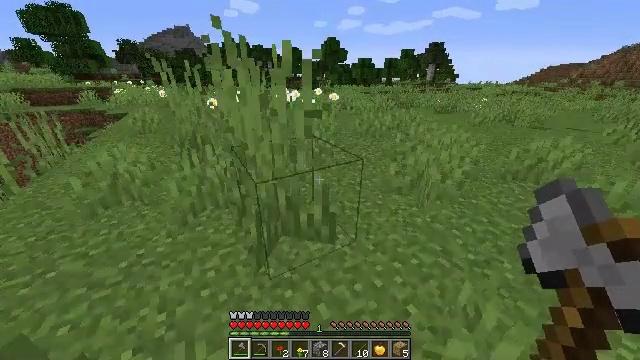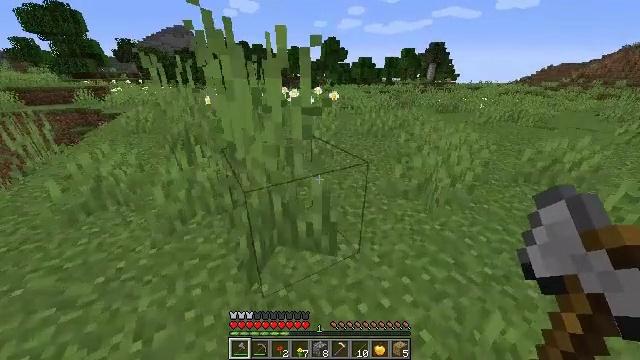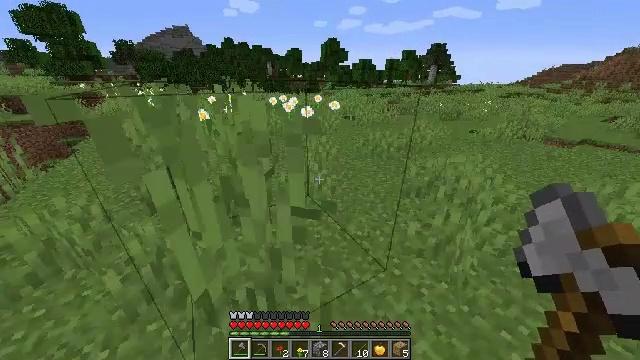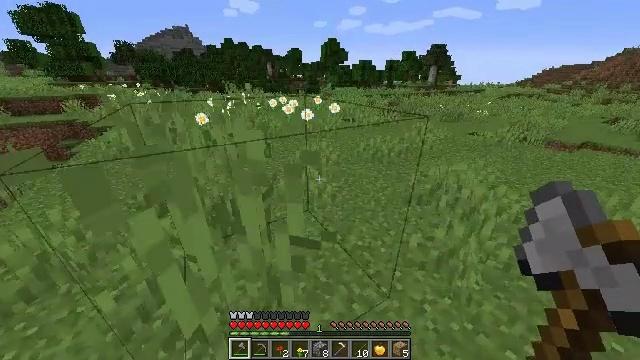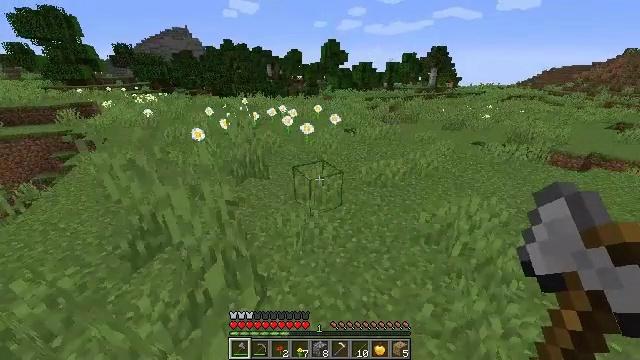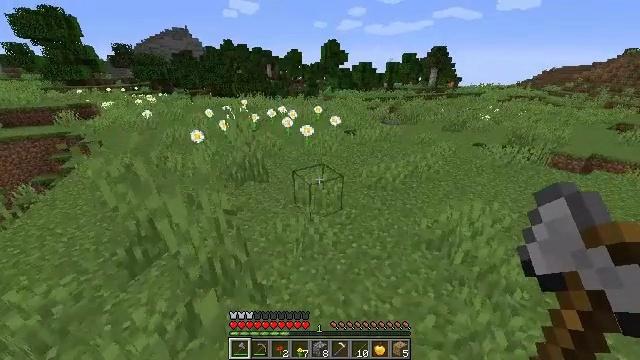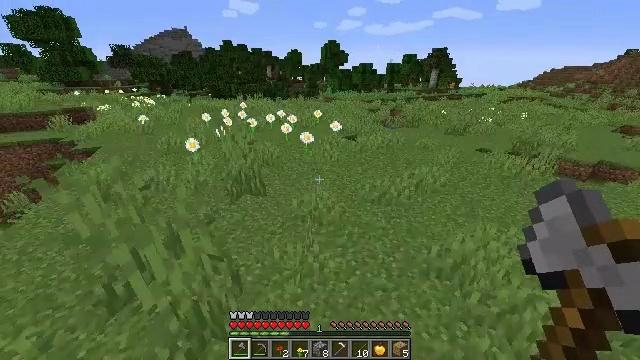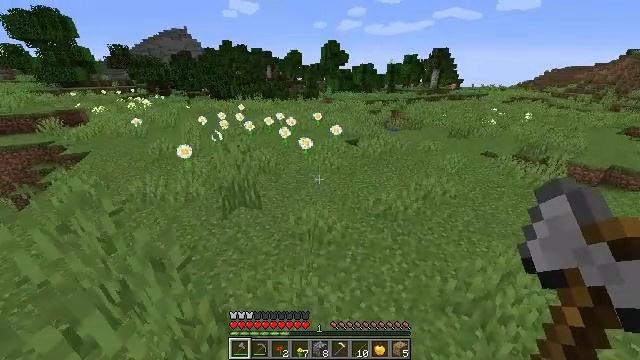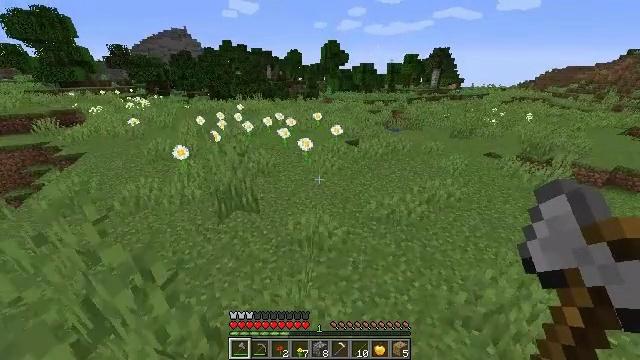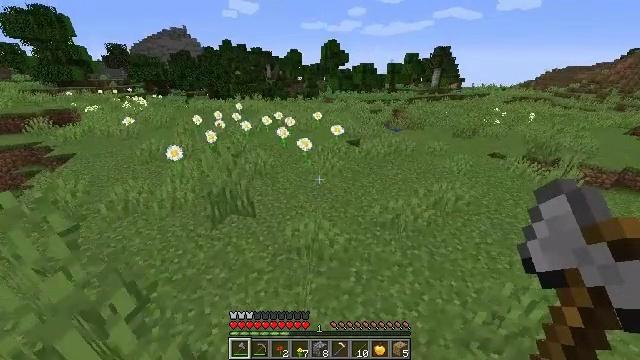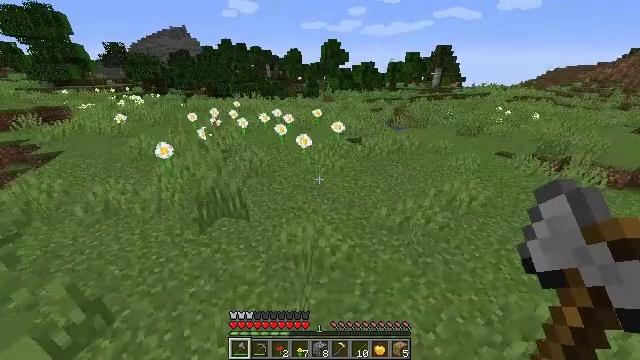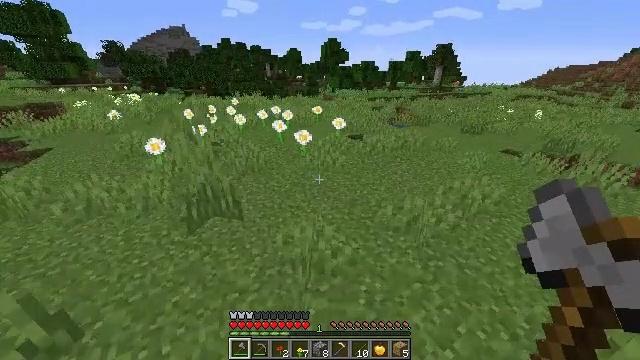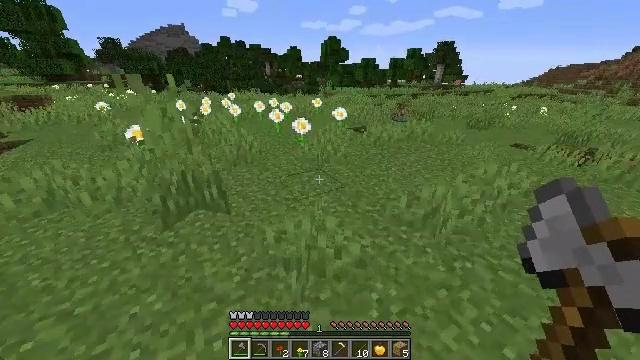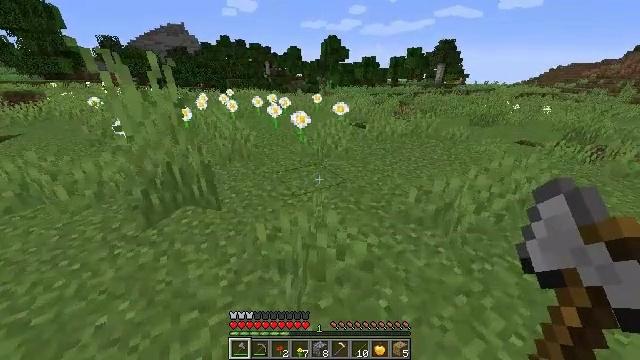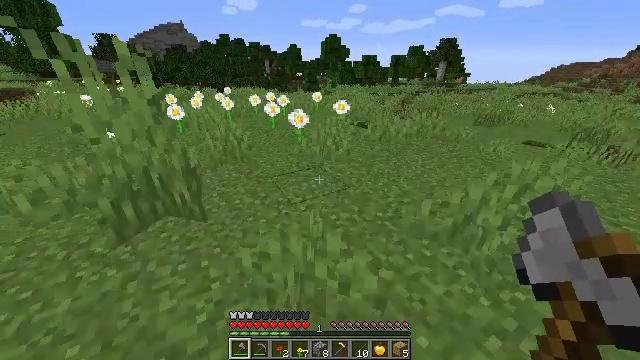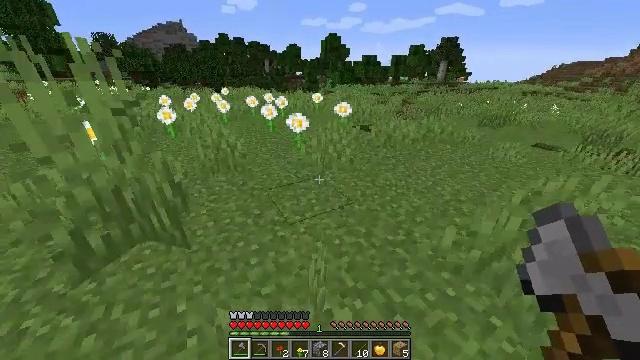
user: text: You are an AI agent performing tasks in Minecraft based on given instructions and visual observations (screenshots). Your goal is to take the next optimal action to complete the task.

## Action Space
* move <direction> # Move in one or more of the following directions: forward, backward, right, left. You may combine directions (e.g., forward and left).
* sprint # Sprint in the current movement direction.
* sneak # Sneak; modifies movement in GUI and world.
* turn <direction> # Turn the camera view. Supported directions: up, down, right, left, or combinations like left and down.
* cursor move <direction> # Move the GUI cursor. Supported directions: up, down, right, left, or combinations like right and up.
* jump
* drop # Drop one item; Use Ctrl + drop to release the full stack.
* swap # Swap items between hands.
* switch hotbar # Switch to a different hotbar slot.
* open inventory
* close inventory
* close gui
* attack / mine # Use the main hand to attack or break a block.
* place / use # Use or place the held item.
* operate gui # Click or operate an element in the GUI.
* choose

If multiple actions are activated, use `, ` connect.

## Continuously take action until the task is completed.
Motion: motion action
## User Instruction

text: Collect oxeye daisy from the ground.
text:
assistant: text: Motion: move forward, jump
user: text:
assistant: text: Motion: move forward, jump
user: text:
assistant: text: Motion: move forward, jump
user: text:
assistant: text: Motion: move forward, jump
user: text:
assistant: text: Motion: move forward, jump
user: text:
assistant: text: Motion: move forward, jump
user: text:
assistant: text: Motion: move forward, jump
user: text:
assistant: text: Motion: move forward
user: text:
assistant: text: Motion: move forward
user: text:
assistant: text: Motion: move forward
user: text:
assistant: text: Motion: move forward
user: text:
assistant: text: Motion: move forward
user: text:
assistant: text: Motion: move forward
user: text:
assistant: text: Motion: move forward
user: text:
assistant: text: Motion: move forward
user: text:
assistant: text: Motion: move forward, turn left
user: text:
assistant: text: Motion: move forward, turn left
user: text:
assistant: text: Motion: move forward, turn left
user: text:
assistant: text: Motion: move forward, turn left
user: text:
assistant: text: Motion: move forward
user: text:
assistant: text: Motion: move forward
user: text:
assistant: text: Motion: move forward
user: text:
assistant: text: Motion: move forward, attack / mine
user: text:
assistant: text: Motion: move forward, attack / mine
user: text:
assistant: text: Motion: move forward, attack / mine
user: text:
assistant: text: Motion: move forward
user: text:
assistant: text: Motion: move forward
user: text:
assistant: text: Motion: move forward
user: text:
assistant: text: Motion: no_op